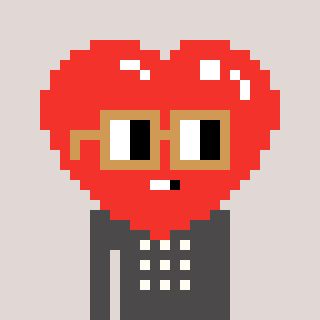
a pixel art character with square brown glasses, a heart-shaped head and a grayscale-colored body on a warm background